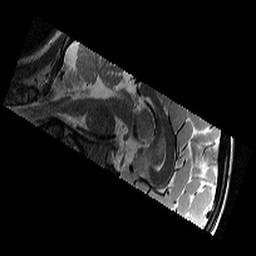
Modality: T2w
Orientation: sagittal
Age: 9
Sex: male
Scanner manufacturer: siemens
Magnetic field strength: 3 T
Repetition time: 9.23 s
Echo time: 0.067 s